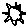
Label: sun